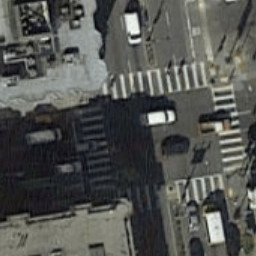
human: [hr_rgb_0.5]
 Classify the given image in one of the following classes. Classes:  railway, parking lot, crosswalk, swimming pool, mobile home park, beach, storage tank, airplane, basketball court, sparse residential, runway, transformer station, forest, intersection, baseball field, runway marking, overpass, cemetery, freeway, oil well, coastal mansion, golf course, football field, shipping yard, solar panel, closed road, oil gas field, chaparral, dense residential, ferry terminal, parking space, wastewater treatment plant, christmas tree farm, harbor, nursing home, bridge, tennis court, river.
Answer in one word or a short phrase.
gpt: crosswalk